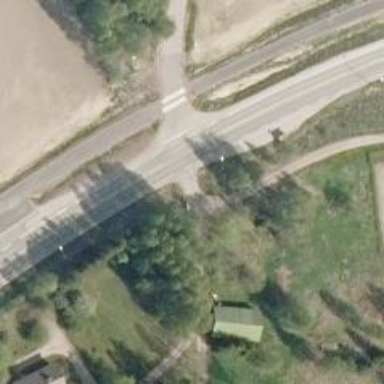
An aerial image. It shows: Tertiary road with asphalt surface.